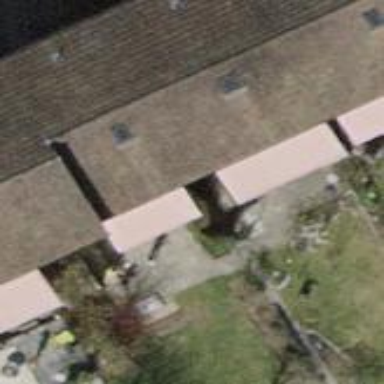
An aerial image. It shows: Simple and straightforward house.